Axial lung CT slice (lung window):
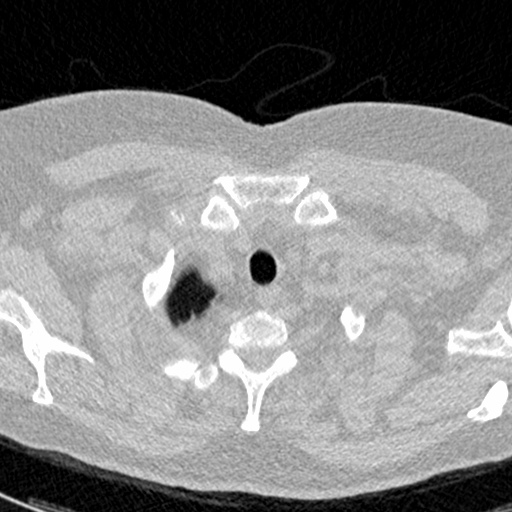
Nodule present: no